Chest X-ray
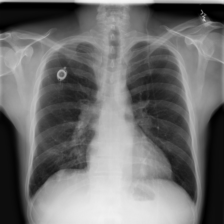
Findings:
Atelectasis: positive
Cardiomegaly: negative
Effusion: negative
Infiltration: negative
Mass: negative
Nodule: negative
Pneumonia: negative
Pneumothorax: negative
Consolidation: negative
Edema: negative
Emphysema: negative
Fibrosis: negative
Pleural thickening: negative
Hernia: negative